Interaction volume radius: 10 \u00c5
Interaction volume height: 35 \u00c5
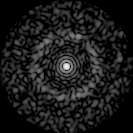
Disorder parameter: 0.8312